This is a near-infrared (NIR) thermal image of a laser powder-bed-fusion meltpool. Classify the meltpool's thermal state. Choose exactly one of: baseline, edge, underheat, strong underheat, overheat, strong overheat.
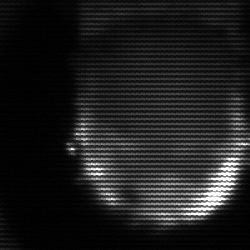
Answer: baseline